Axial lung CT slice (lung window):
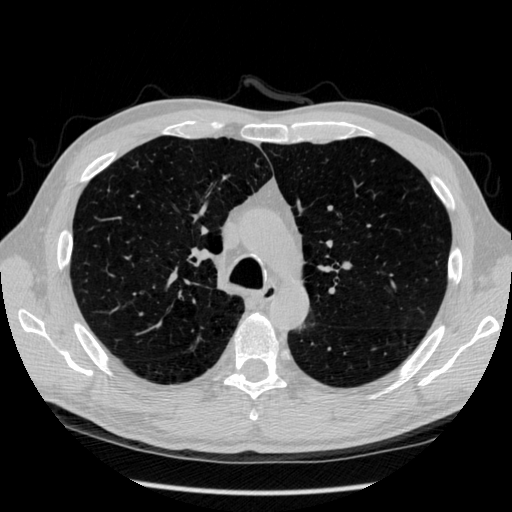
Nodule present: no